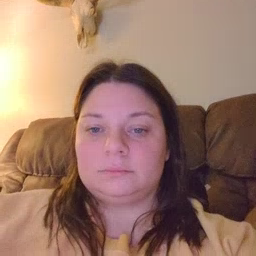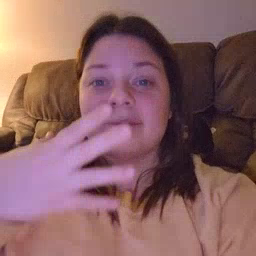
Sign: fast